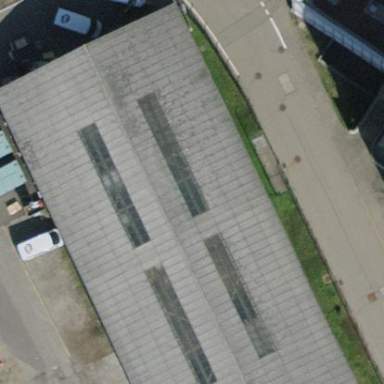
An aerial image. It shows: Transportation building.